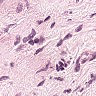
Metastatic tissue present: no